Current action and preconditions to check: trajectory_clear

Your task: For each precondition in the list above, predict whether it will hold at this action.

Consider the current scene as observed from the mobile robot's camera, and analyze the predicted future states of all dynamic agents (e.g., people, animals, vehicles, or any moving entities) within the NEXT SECOND.

IMPORTANT: Only answer "very likely" if you are absolutely certain—based on strong, clear evidence—that a dynamic agent will violate the precondition in the predicted future state. Do NOT answer "very likely" for unlikely, ambiguous, or low-probability risks.

Ask yourself for each precondition: Is there a high probability, with clear and convincing evidence, that the predicted future states of any dynamic agent will interfere with the predicted future state of the currently executing action within the NEXT SECOND, causing that precondition to fail?

Assess the risk level based on these predictions. Use "likely" or "very likely" if motions create a clear risk of interference.

Use "neutral" or "improbable" if agents are nearby but their predicted paths are clearly diverging or non-conflicting.

Failure Risk Categories: "very improbable", "improbable", "neutral", "likely", "very likely"

Answer Format: Output ONLY the probability_of_failure value from these categories: "very improbable", "improbable", "neutral", "likely", "very likely"

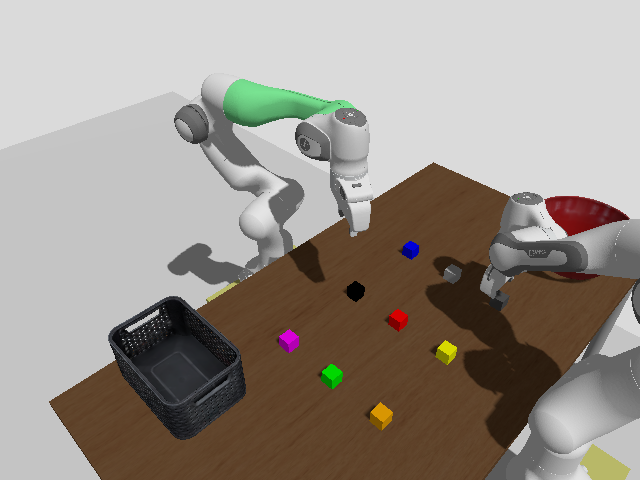

Answer: very improbable